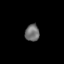
Tissue: skin
Cell type: Epithelial cells
Senescence score: 0.2256
Nuclear area (px): 238
Mean DAPI intensity: 111.525